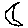
Label: moon